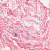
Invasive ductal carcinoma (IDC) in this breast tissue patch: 0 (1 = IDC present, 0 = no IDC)